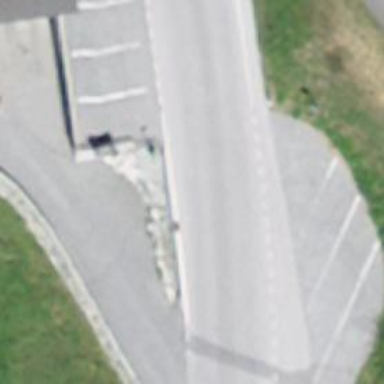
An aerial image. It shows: Bus stop along the road.